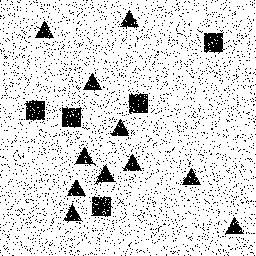
Squares: 5
Triangles: 11
Stars: 0
Total shapes: 16